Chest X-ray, AP view. Patient: 58 years old, sex M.
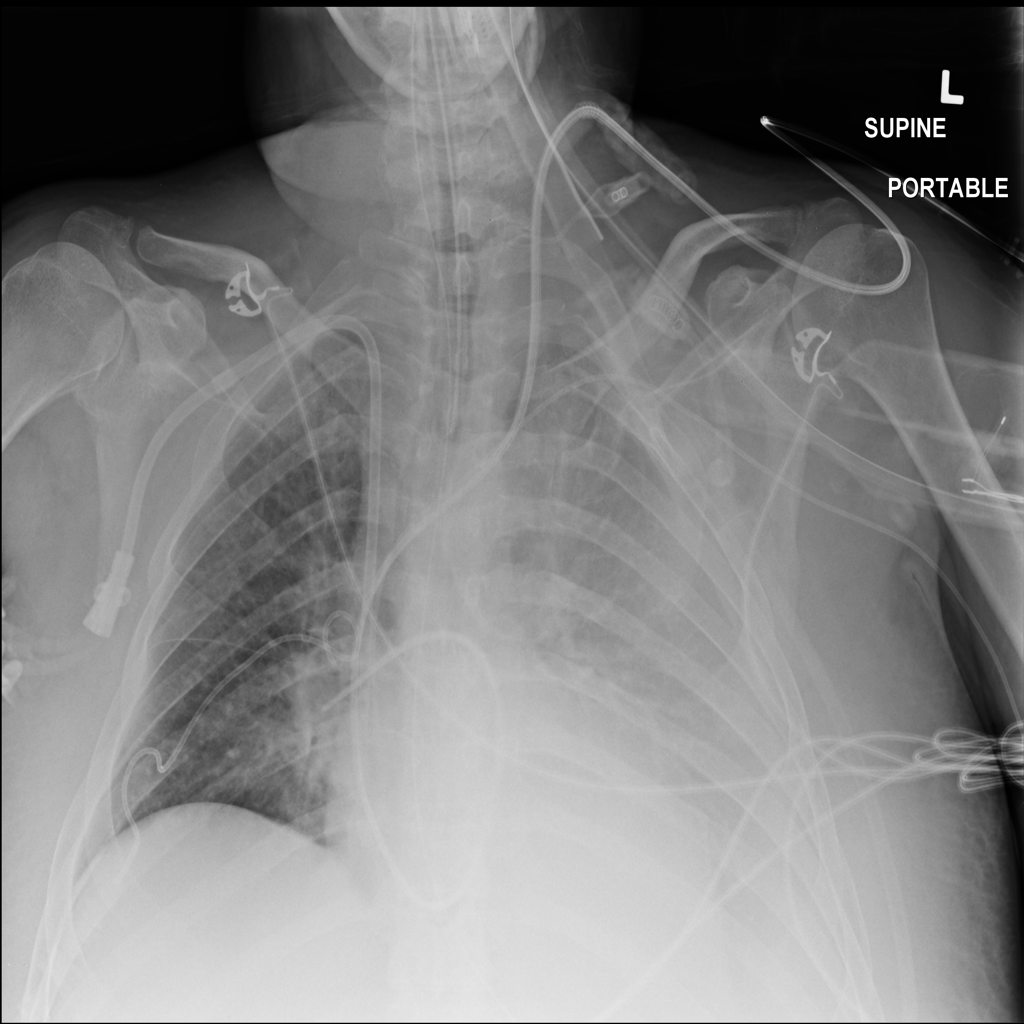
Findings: No Finding